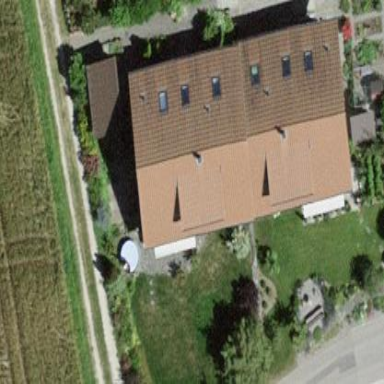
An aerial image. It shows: Residential building with gabled roof.